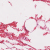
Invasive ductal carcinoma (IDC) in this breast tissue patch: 0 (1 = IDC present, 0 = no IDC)